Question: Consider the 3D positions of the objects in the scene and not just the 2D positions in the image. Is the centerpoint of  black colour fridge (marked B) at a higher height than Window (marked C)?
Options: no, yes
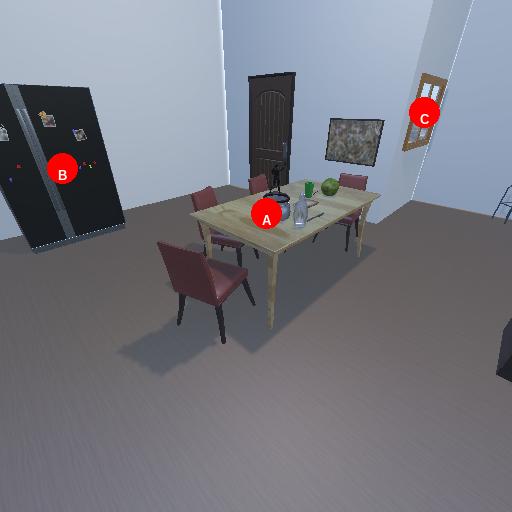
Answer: no